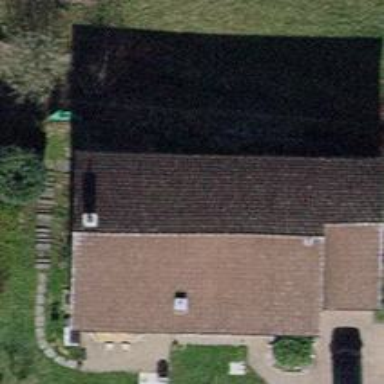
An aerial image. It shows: Building with tiled roof.